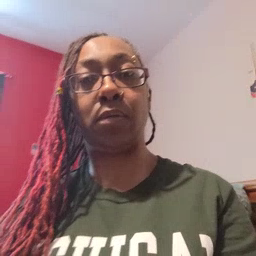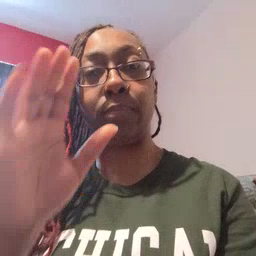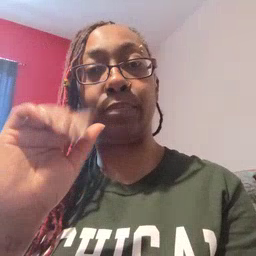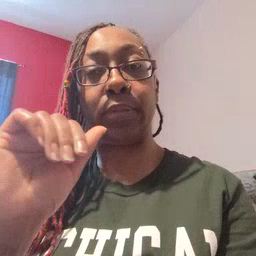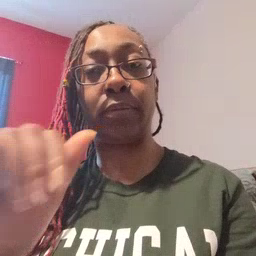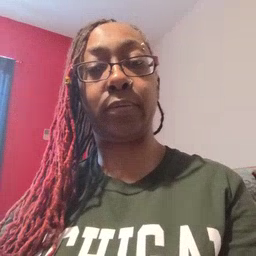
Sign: bye